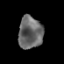
Tissue: prostate
Cell type: T cells
Senescence score: 0.345
Nuclear area (px): 765
Mean DAPI intensity: 104.058